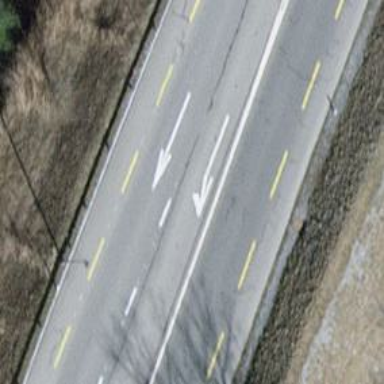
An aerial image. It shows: Primary highway with asphalt surface and designated lane for cyclists.